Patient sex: F
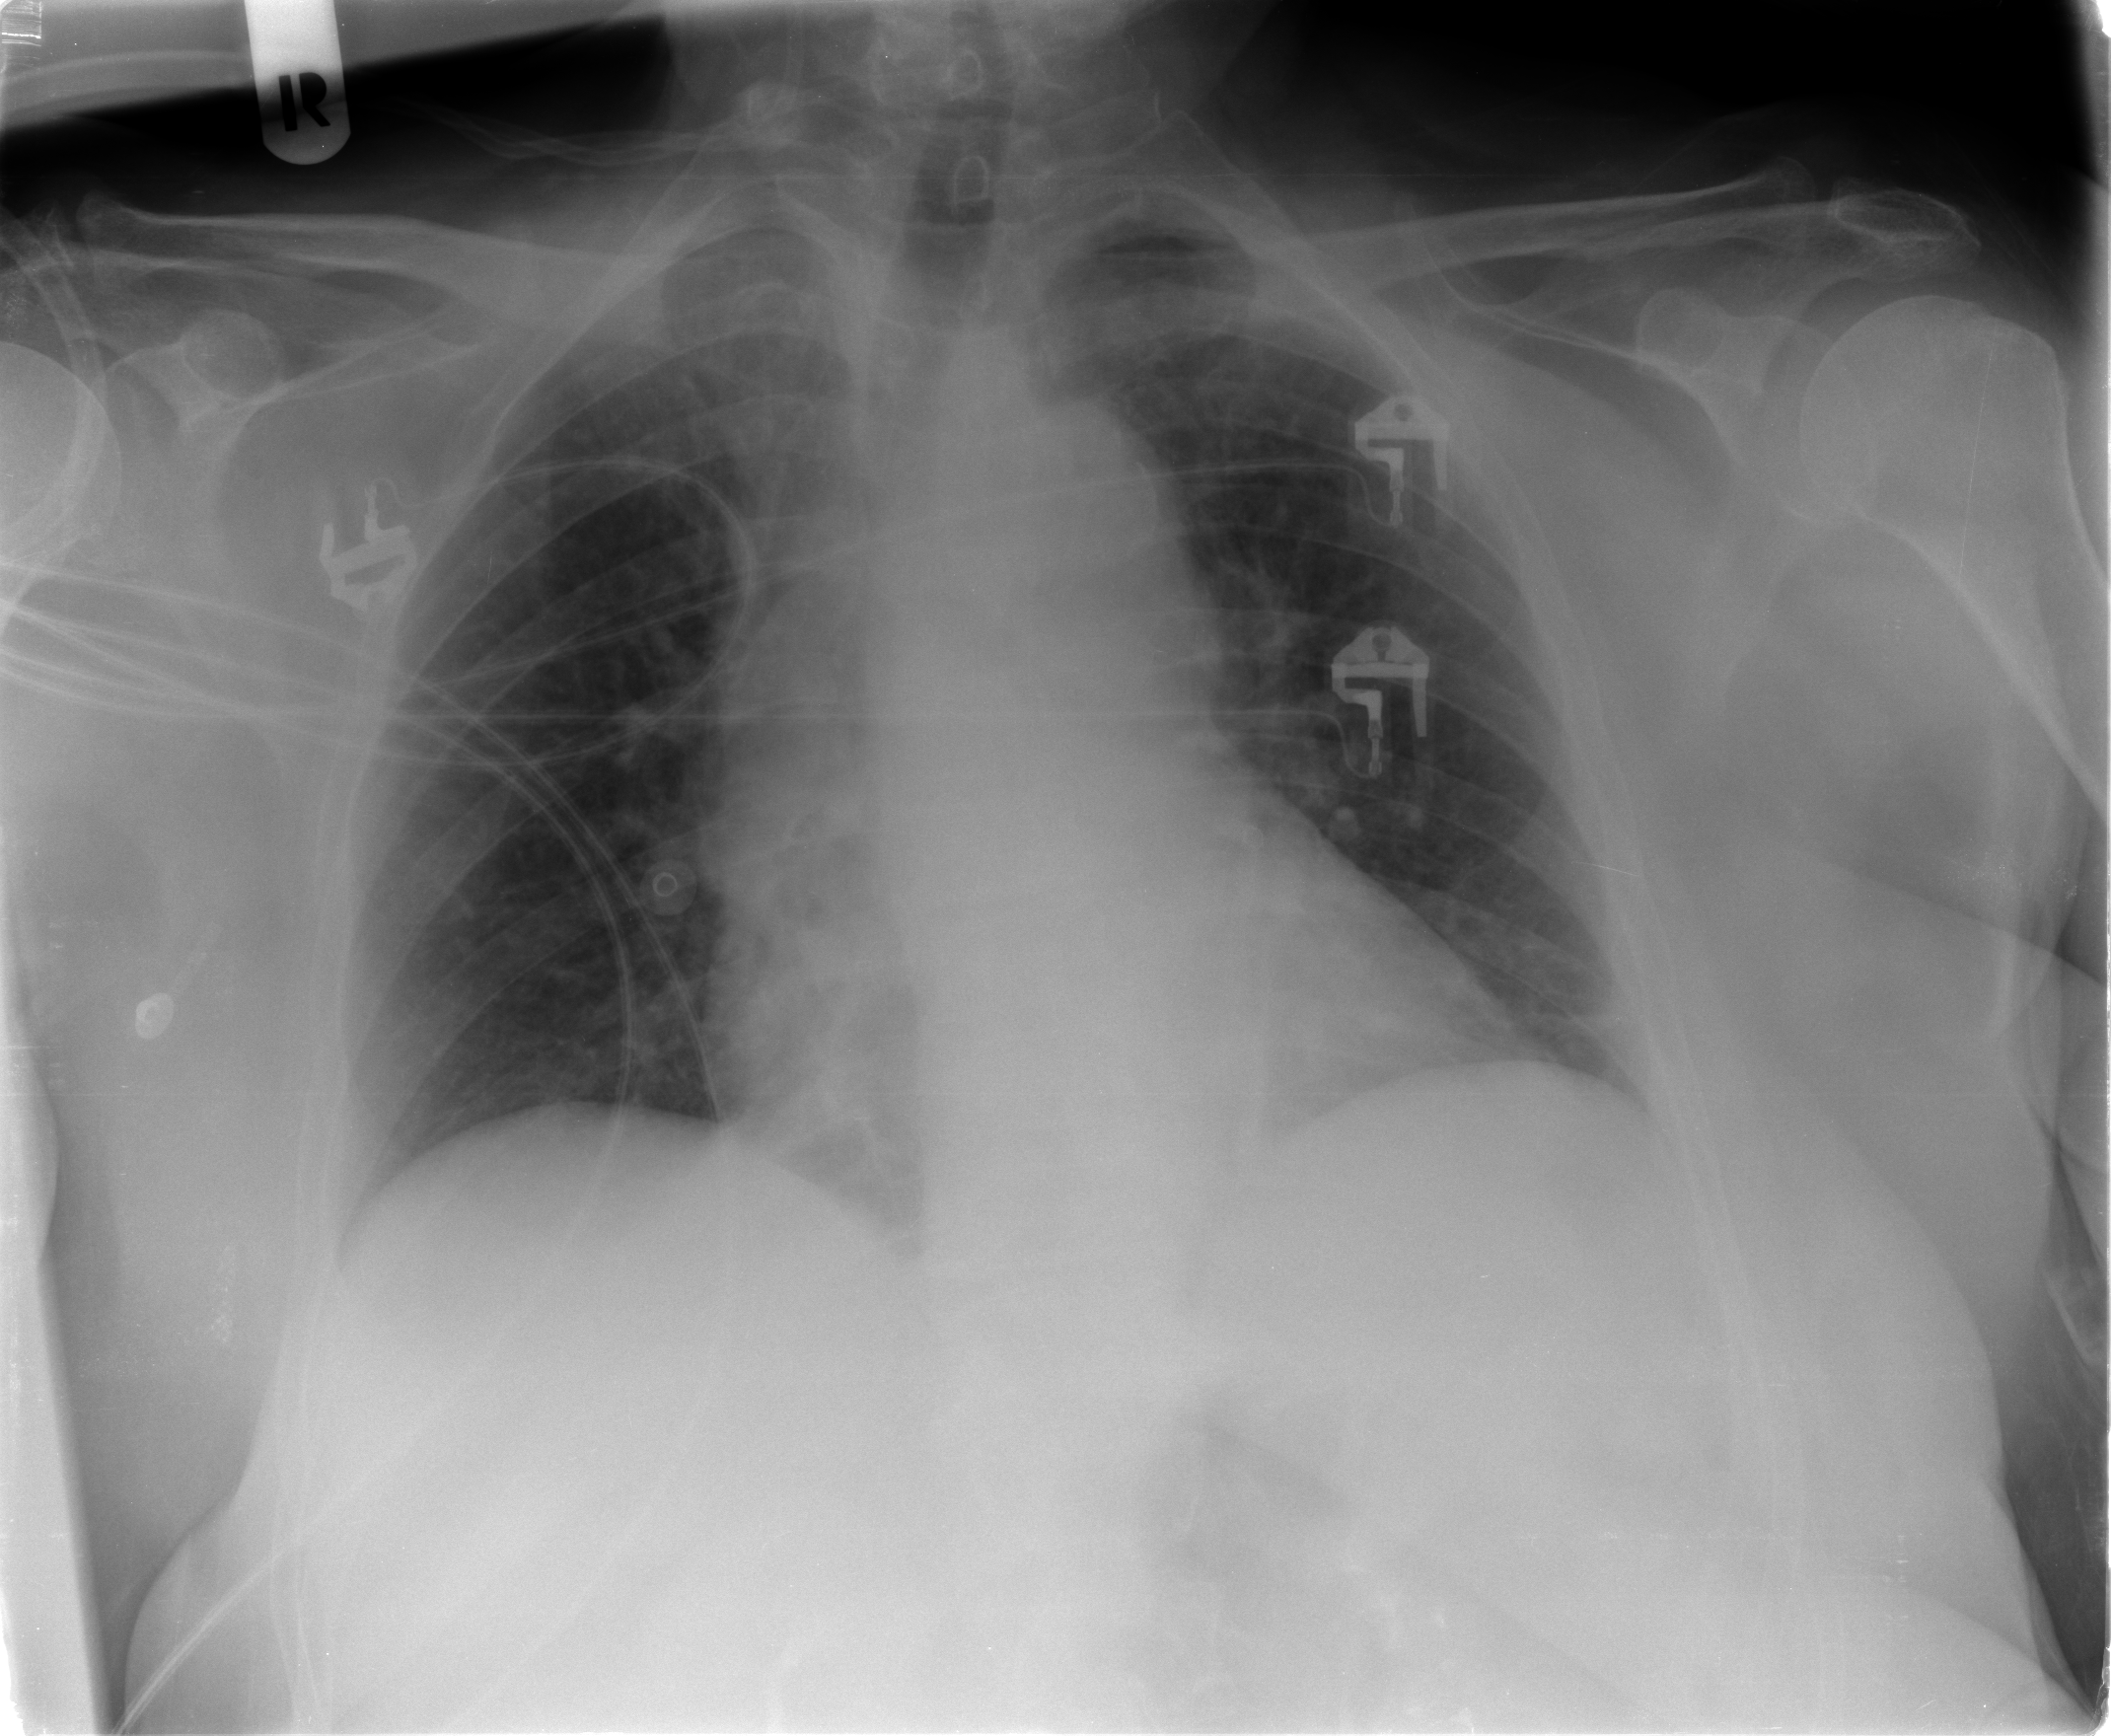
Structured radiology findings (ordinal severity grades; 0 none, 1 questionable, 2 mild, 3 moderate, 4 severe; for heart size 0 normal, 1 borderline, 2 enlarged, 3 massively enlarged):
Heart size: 2
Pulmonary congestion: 2
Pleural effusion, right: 0
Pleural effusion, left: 0
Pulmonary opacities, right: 0
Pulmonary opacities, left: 0
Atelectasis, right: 0
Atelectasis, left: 2